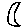
Label: moon